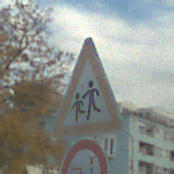
Verkehrszeichen: KinderRechts
Zusatzzeichen unten: VerbotUeberholenEinspurigeFahrzeuge
Umgebung: Outdoor, Urban
Tageszeit: MorningAfternoon
Wetter: PartlyCloudy
Licht: Natural
Jahreszeit: NotSpecified
Kontrast: LowContrast